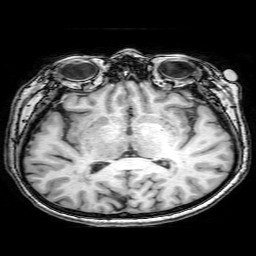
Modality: T1w
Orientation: coronal
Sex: female
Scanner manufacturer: philips
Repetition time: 0.008146 s
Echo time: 0.00373 s